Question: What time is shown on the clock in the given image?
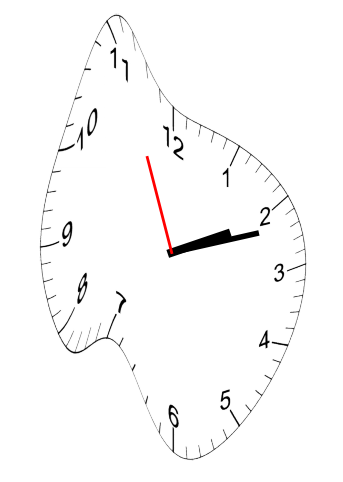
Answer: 02:11:56